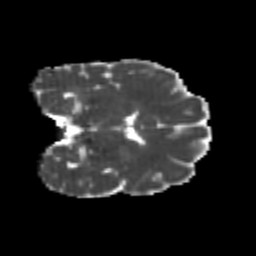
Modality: MD
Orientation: coronal
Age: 20
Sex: female
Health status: healthy
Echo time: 0.074 s